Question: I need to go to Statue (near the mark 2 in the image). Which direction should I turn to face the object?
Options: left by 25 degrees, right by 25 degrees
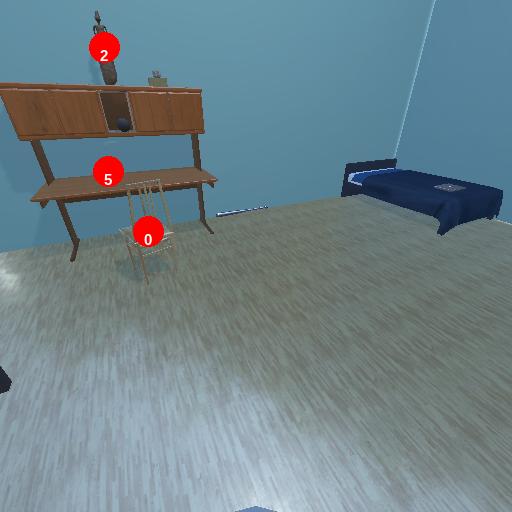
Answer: left by 25 degrees